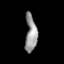
Tissue: lung
Cell type: Fibroblasts
Senescence score: 0.6135
Nuclear area (px): 423
Mean DAPI intensity: 150.286